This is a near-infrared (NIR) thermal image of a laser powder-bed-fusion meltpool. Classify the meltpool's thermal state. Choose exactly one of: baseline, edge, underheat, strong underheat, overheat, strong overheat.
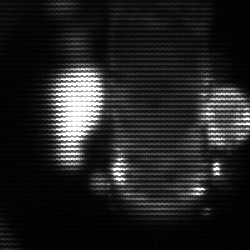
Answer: strong underheat